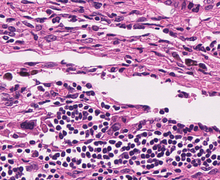
Tumor epithelial tissue: no
Tumor-associated stroma tissue: yes
Normal tissue: no